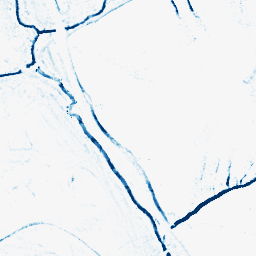
Category: morphological
Decomposition family: morphological_ellipse
Decomposition parameters: operation: closing
width: 5
height: 5
Upsampling method: bspline
Upsampling parameters: scale: 2
Upsampling scale: 2